Current action and preconditions to check: trajectory_clear

Your task: For each precondition in the list above, predict whether it will hold at this action.

Consider the current scene as observed from the mobile robot's camera, and analyze the predicted future states of all dynamic agents (e.g., people, animals, vehicles, or any moving entities) within the NEXT SECOND.

IMPORTANT: Only answer "very likely" if you are absolutely certain—based on strong, clear evidence—that a dynamic agent will violate the precondition in the predicted future state. Do NOT answer "very likely" for unlikely, ambiguous, or low-probability risks.

Ask yourself for each precondition: Is there a high probability, with clear and convincing evidence, that the predicted future states of any dynamic agent will interfere with the predicted future state of the currently executing action within the NEXT SECOND, causing that precondition to fail?

Assess the risk level based on these predictions. Use "likely" or "very likely" if motions create a clear risk of interference.

Use "neutral" or "improbable" if agents are nearby but their predicted paths are clearly diverging or non-conflicting.

Failure Risk Categories: "very improbable", "improbable", "neutral", "likely", "very likely"

Answer Format: Output ONLY the probability_of_failure value from these categories: "very improbable", "improbable", "neutral", "likely", "very likely"

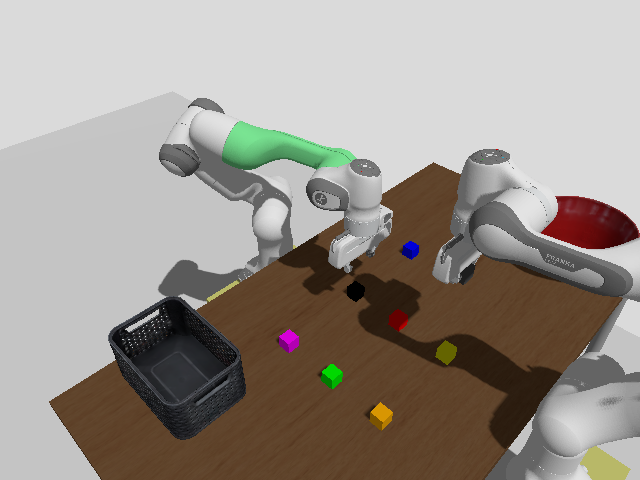

Answer: very improbable